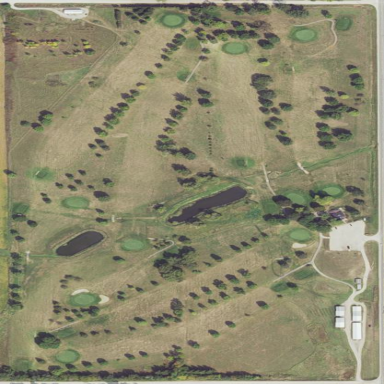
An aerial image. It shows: Golf course surrounded by greenery.